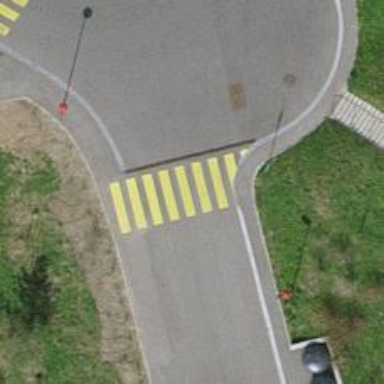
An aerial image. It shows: Marked crossing on the road.